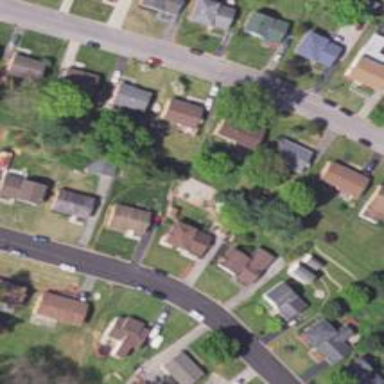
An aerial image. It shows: Neighborhood.